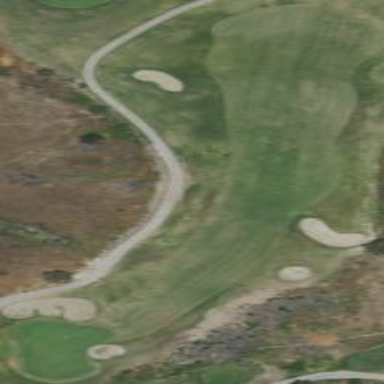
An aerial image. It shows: Scenic golf fairway.